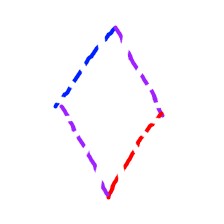
Shape: rhombus